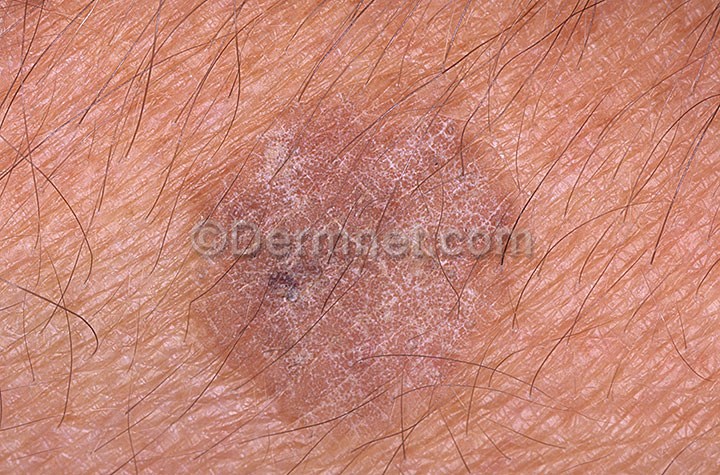
Disease: Seborrheic Keratoses and other Benign Tumors